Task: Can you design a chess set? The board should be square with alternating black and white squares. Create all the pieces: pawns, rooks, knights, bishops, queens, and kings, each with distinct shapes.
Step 1595:
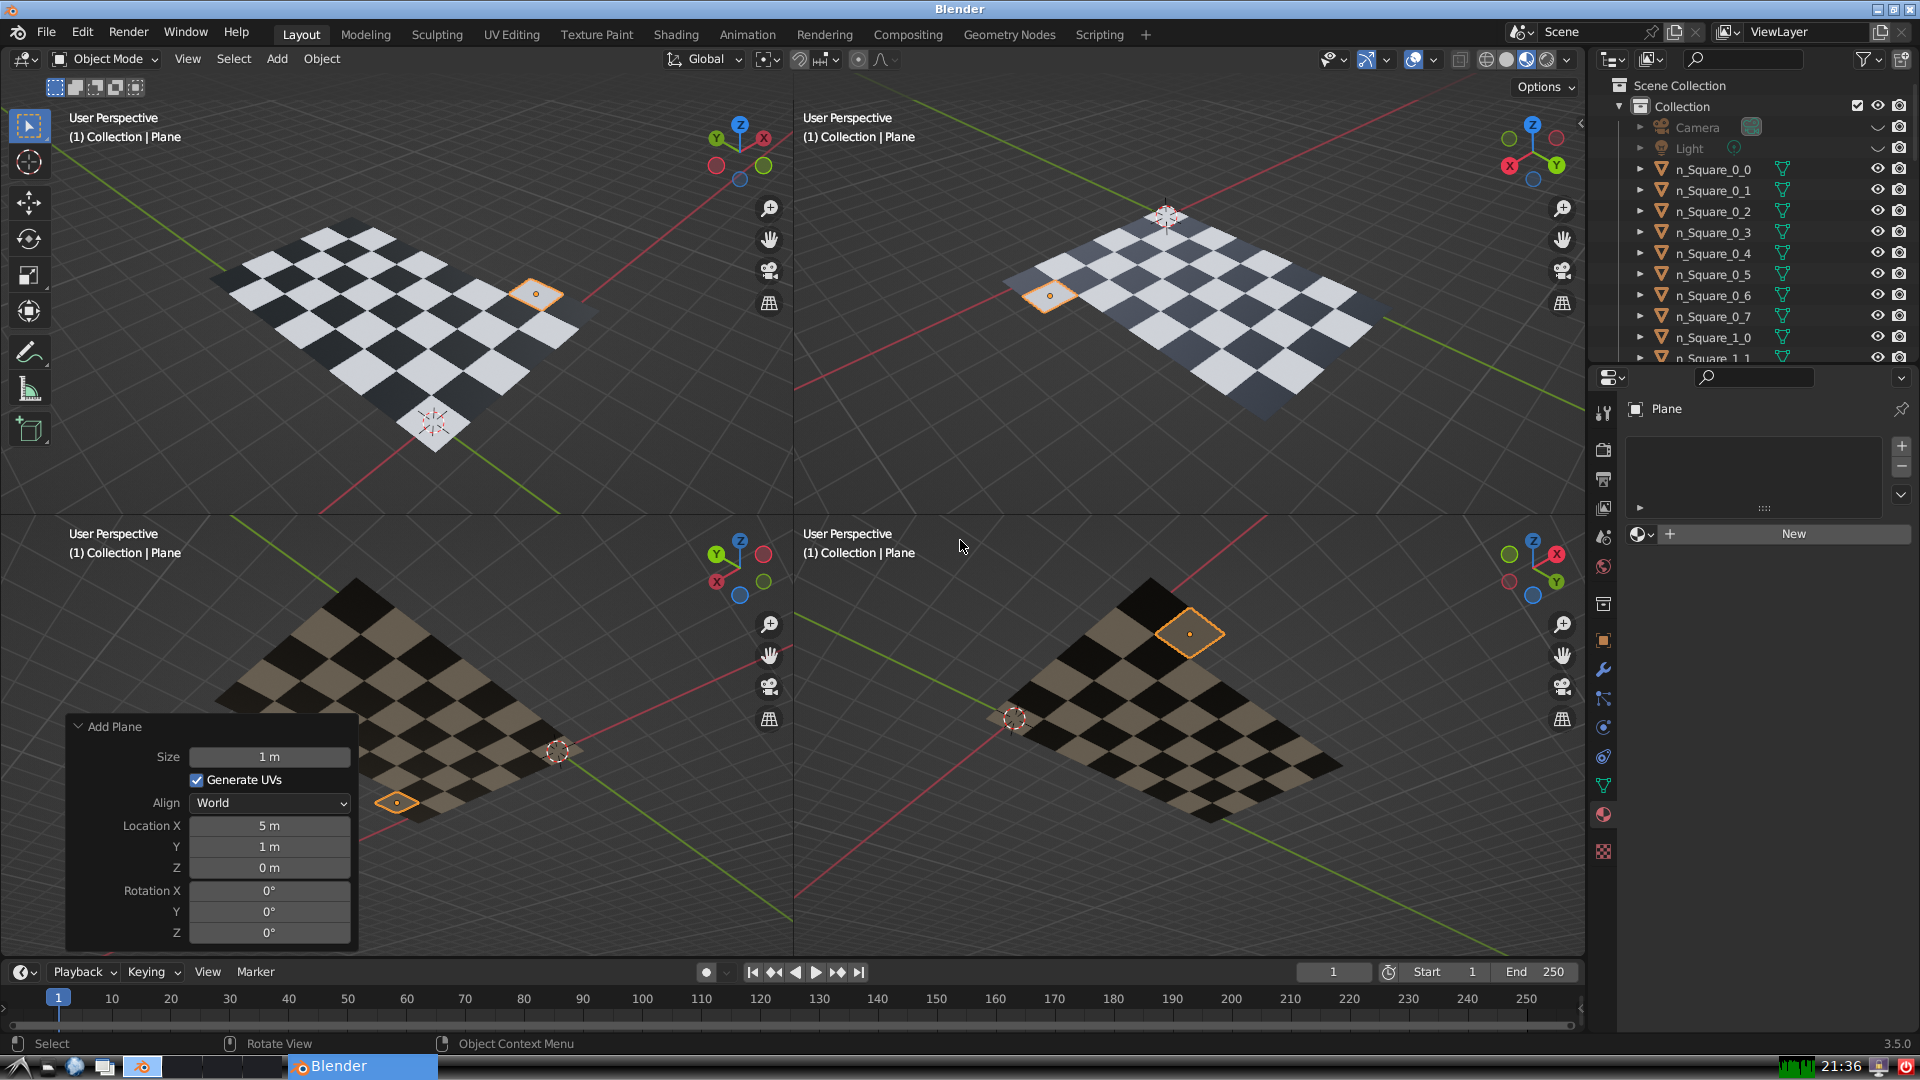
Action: {"mouse_move": [1608, 631]}